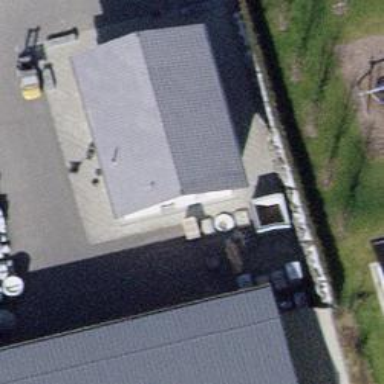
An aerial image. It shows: Industrial building with gabled metal roof oriented along its length.